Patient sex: F
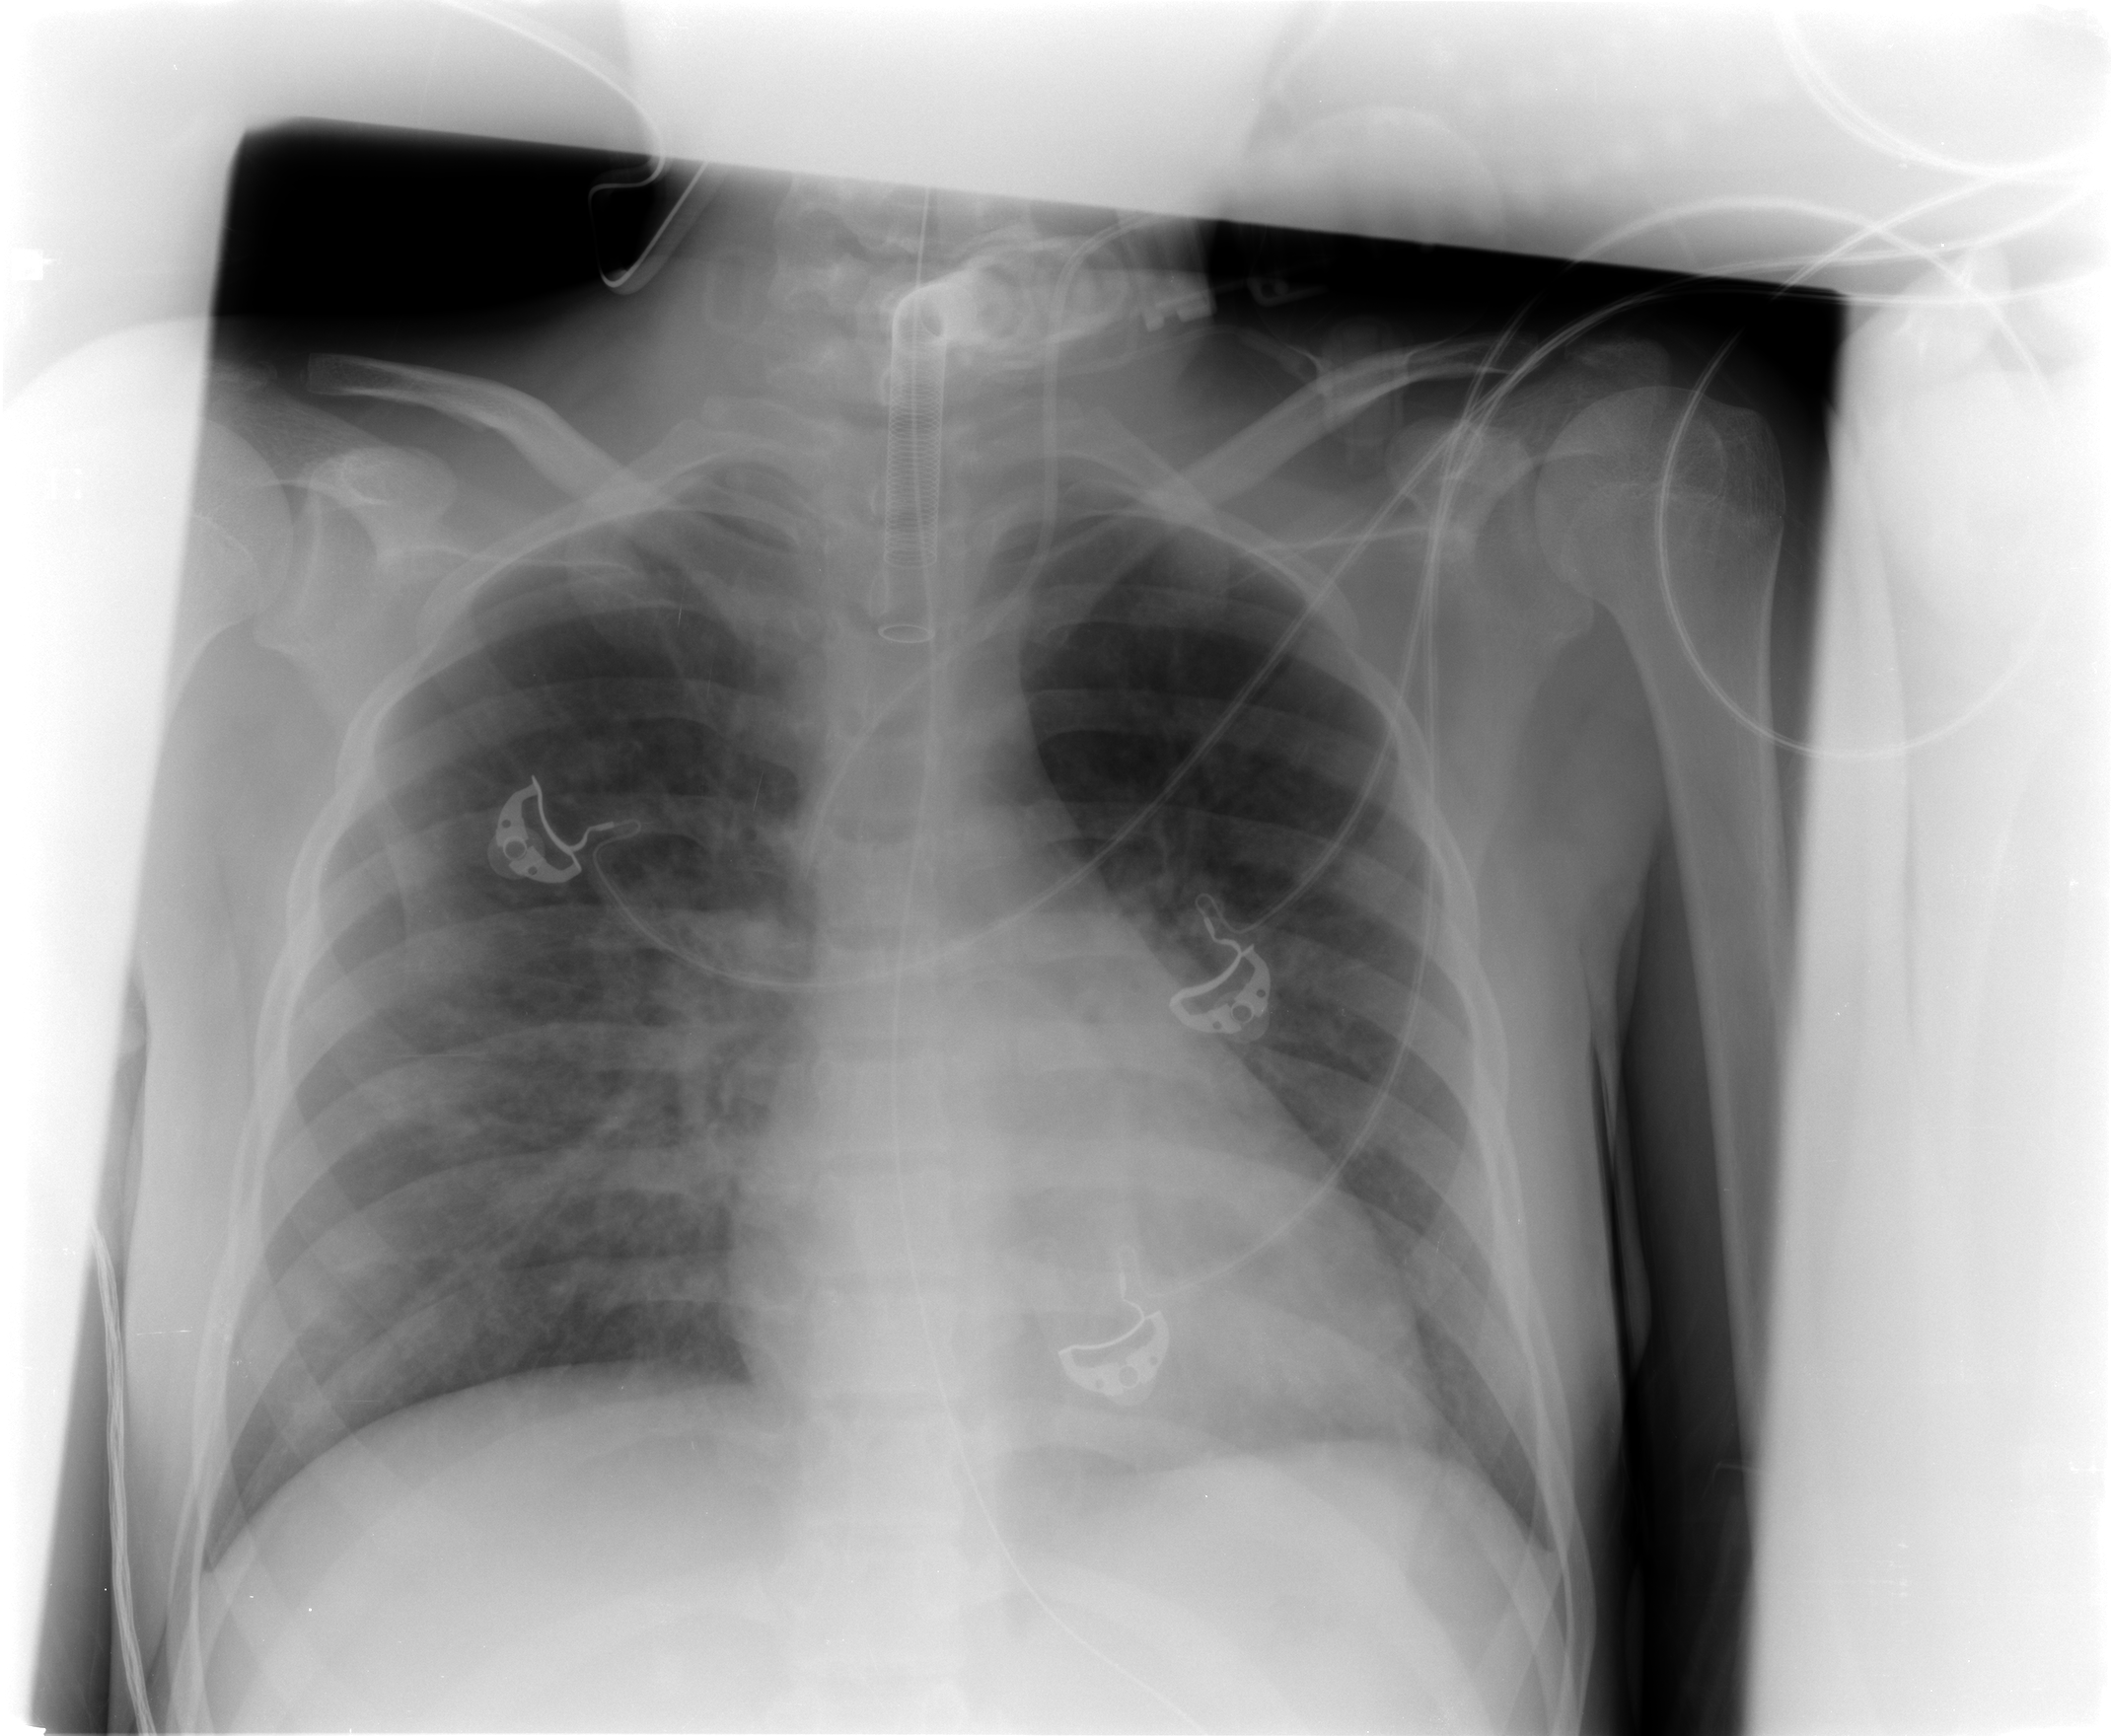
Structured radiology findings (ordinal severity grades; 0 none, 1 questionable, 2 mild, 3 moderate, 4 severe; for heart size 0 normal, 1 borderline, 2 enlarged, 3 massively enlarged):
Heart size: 0
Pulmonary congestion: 0
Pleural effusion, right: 0
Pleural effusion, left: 0
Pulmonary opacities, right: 2
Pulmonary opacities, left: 1
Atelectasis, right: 1
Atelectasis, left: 0